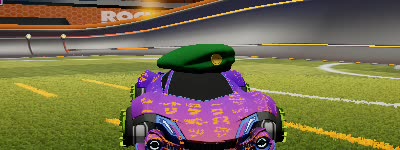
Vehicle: werewolf